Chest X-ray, PA view. Patient: 54 years old, sex M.
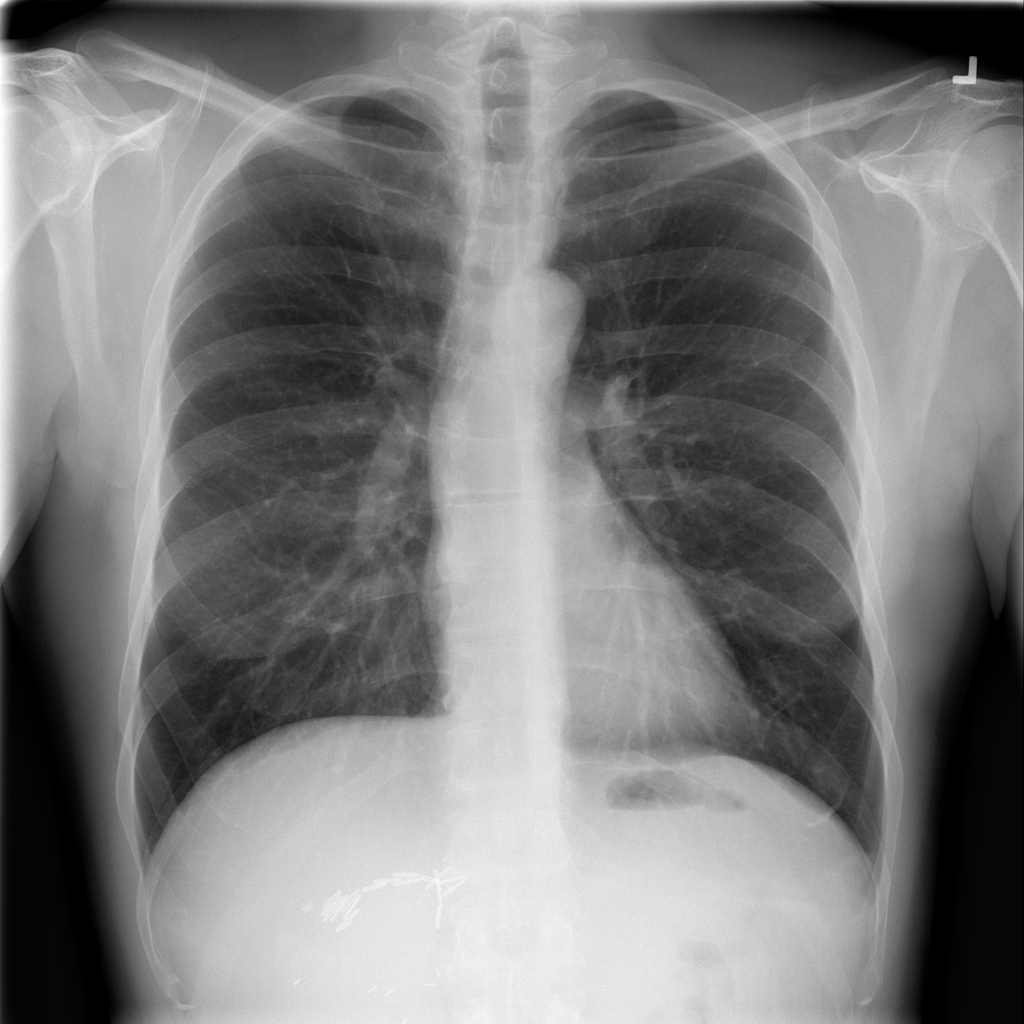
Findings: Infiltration